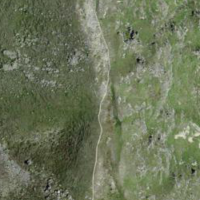
EUNIS habitat code: 31
Species observed at this site:
Jacobaea incana
Montifringilla nivalis